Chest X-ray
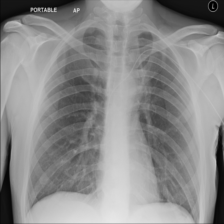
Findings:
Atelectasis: negative
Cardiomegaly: negative
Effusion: negative
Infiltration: negative
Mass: negative
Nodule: negative
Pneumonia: negative
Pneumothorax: negative
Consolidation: negative
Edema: negative
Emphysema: negative
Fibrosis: negative
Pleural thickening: negative
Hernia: negative